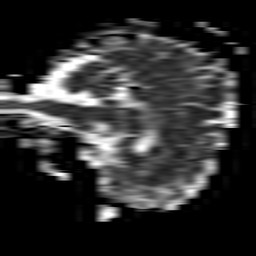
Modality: ADC
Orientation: sagittal
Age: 34
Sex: female
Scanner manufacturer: philips
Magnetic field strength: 1.5 T
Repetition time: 3.409 s
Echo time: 0.06922 s